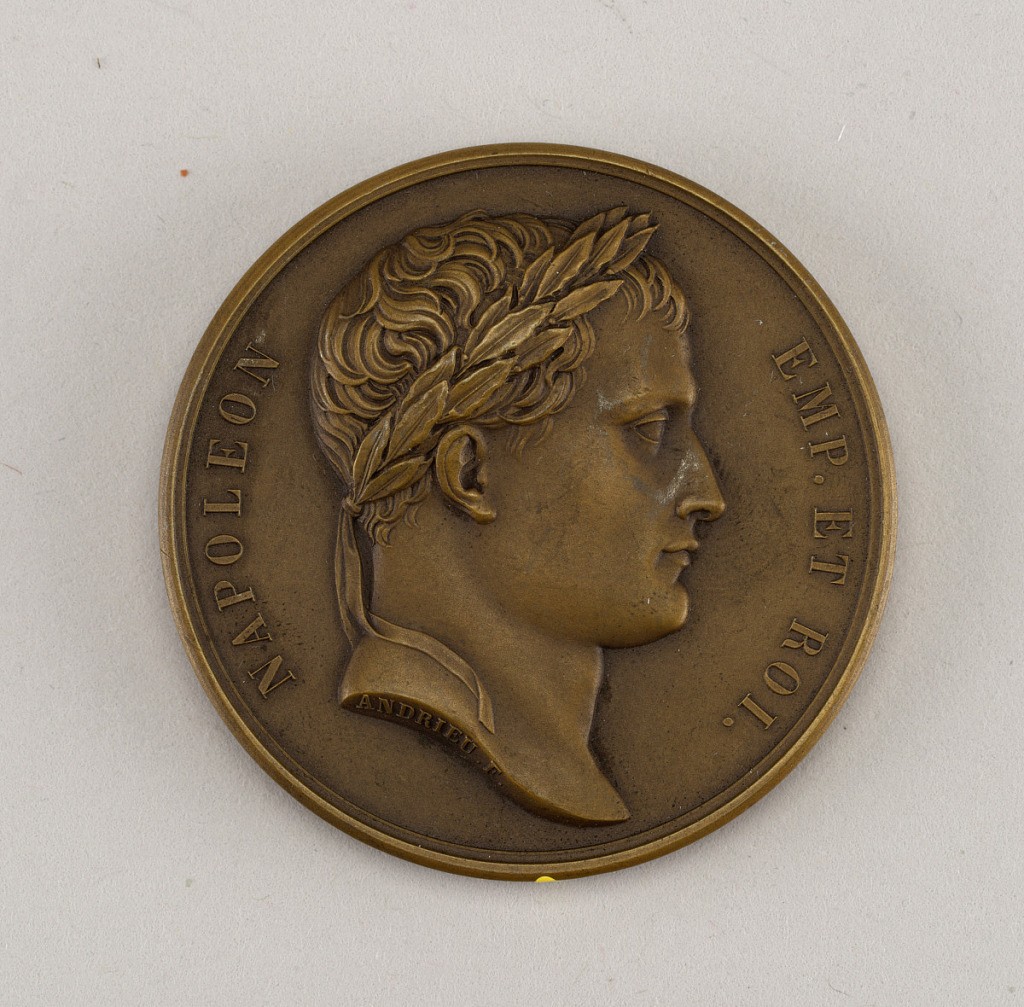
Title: Medal
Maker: Bertrand Andrieu, French, 1761 - 1822
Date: early 20th century
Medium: Cast bronze
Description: Medal commemorating the Capitulation of Ulm & Meningen.